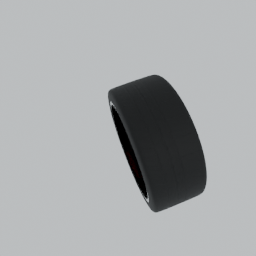
Label: mechanical